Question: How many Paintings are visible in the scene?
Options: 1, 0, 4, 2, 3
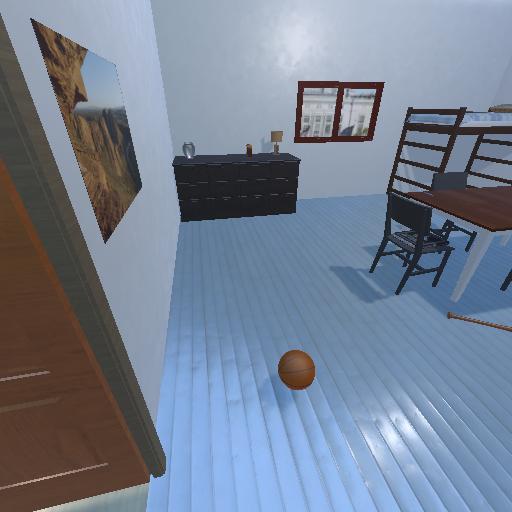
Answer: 1